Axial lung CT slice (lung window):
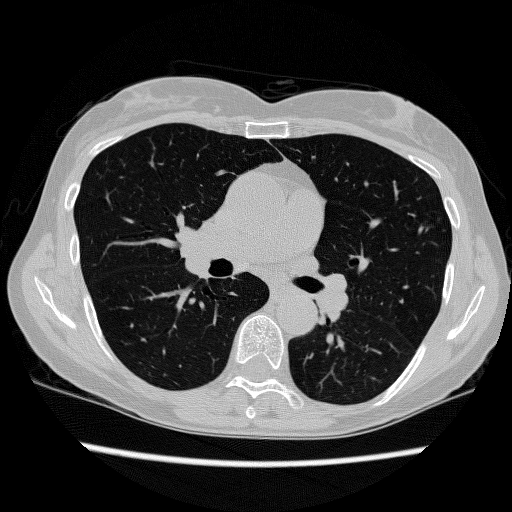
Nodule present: no